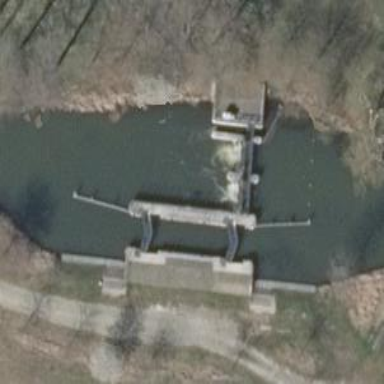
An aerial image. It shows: Lock gate on waterway.